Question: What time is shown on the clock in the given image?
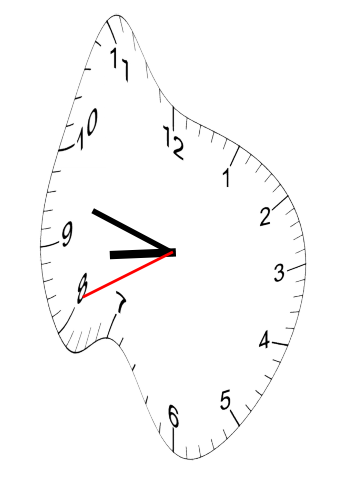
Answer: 08:47:41